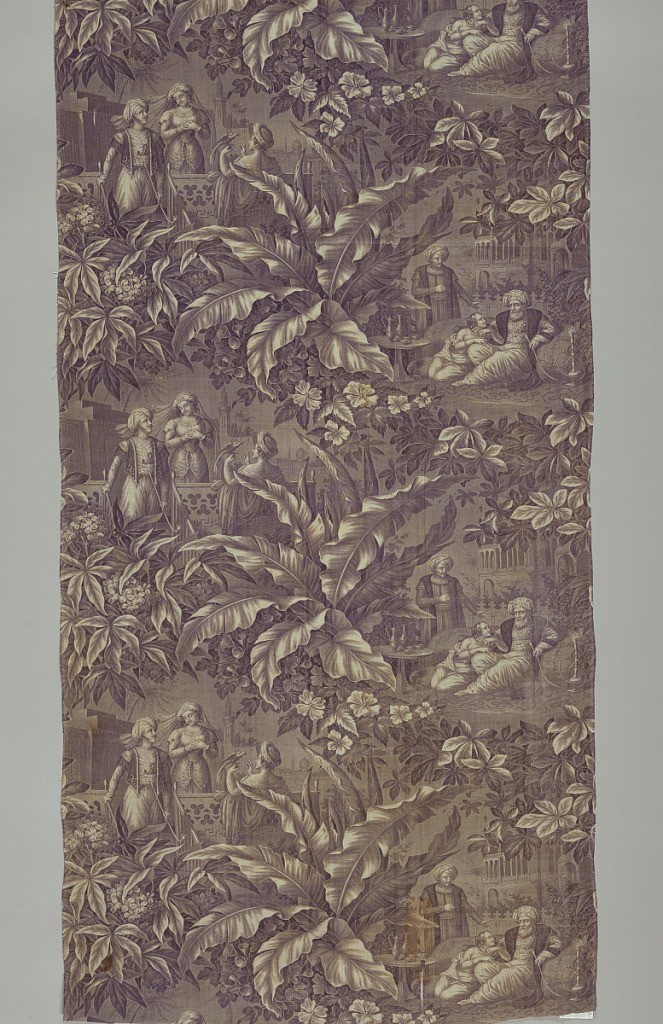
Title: Turkish scenes
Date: ca. 1840
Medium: cotton Technique: printed by engraved roller on plain weave
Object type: Textile
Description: Two scenes illustrating a Turkish theme, each containing three people. The scenes are set within a lattice of exotic foliage.